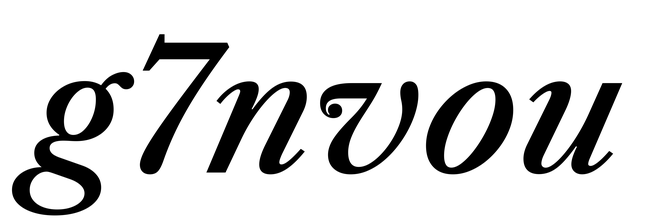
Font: LibreCaslonText-Italic_Medium_Italic